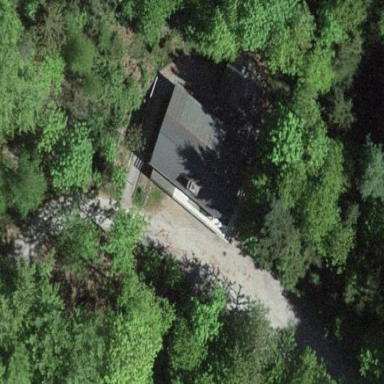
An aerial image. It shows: Cabin is depicted in the image.